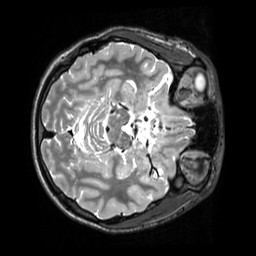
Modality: T2w
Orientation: axial
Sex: male
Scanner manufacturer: siemens
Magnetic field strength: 3 T
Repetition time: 3.2 s
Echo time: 0.409 s